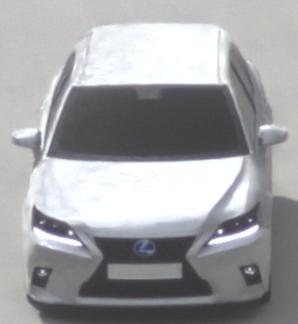
Make: Lexus
Model: CT 200h
Detailed model: CT (A10)
Model produced from: 2014/03
Model produced until: 2017/10
Doors: 5
Color: white
Road condition: dry road
Daytime: morning or afternoon
Contrast: low contrast